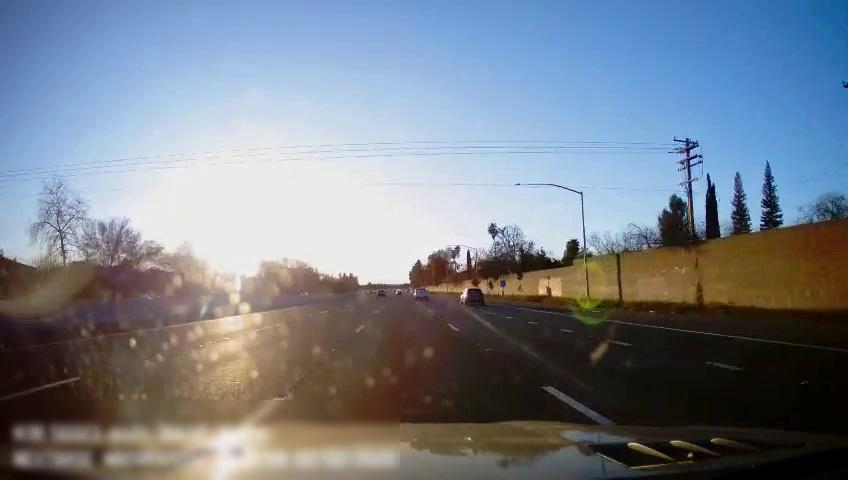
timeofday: Day
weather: Sunny
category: Drivable Space
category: Vehicles | Car
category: Vehicles | Truck
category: Vehicles | SUV
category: Lanes | Alternate Lane
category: Lanes | Alternate Lane
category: Lanes | Current Lane
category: Lanes | Current Lane
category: Lanes | Alternate Lane
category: Lanes | Alternate Lane